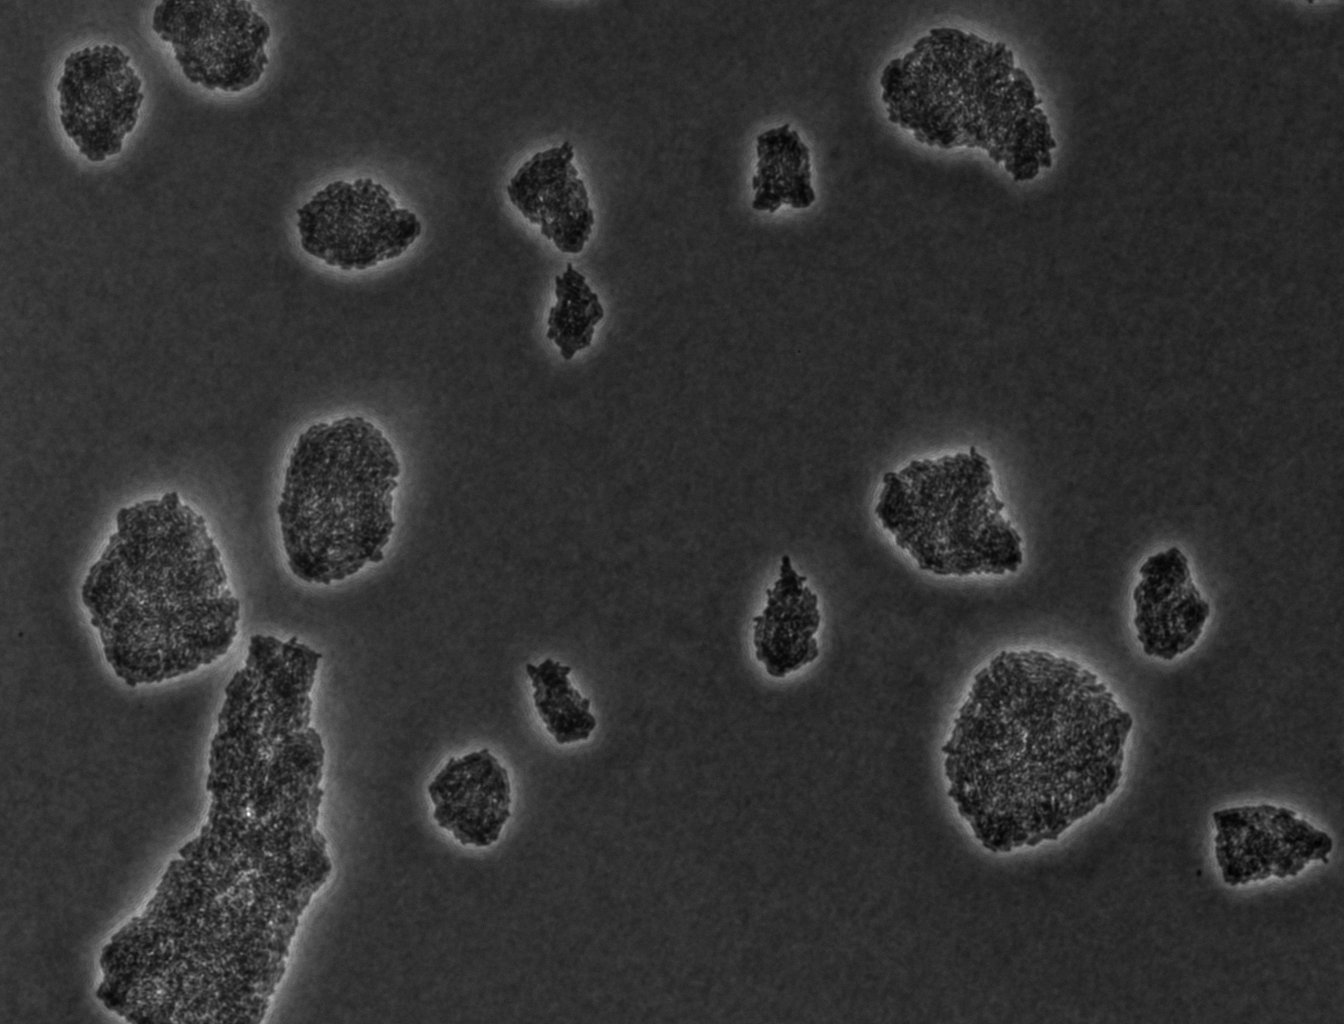
Phase contrast microscopy, 20x objective, 5 h incubation